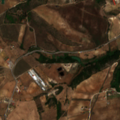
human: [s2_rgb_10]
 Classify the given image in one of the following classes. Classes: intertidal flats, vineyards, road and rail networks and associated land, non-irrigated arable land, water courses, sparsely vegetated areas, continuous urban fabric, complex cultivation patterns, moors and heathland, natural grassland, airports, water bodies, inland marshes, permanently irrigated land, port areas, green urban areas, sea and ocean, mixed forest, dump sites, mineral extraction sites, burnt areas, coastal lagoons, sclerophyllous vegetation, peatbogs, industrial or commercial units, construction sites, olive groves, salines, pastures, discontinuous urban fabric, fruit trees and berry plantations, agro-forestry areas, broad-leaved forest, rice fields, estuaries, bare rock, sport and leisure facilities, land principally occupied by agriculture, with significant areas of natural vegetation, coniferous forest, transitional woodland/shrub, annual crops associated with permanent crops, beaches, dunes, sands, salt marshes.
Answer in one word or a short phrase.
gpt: olive groves, complex cultivation patterns, land principally occupied by agriculture, with significant areas of natural vegetation